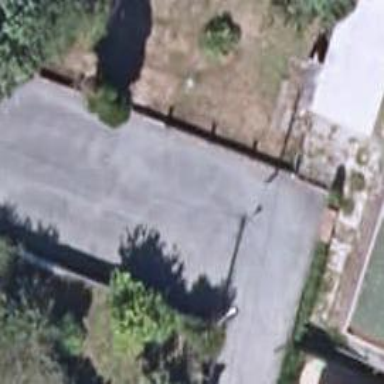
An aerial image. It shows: Asphalt road in residential area.